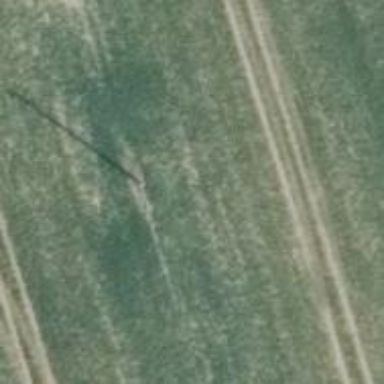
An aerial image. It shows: Power pole.